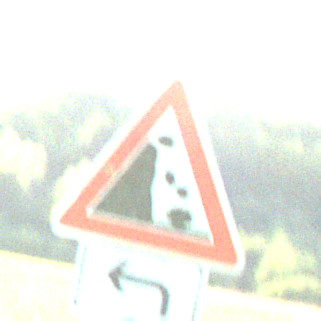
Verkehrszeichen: SteinschlagLinks
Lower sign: RichtungsangabeDurchPfeile2
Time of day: MorningAfternoon
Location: Outdoor (Nature)
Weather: PartlyCloudy
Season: NotSpecified
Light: Natural